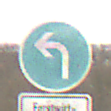
Verkehrszeichen: VorgeschriebeneFahrtrichtungLinks
Zusatzzeichen unten: BesondereFahrzeugeUndTransportgueter7
Umgebung: Outdoor, Nature
Tageszeit: Midday
Wetter: Overcast
Licht: Natural
Jahreszeit: NotSpecified
Kontrast: LowContrast